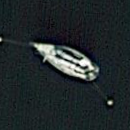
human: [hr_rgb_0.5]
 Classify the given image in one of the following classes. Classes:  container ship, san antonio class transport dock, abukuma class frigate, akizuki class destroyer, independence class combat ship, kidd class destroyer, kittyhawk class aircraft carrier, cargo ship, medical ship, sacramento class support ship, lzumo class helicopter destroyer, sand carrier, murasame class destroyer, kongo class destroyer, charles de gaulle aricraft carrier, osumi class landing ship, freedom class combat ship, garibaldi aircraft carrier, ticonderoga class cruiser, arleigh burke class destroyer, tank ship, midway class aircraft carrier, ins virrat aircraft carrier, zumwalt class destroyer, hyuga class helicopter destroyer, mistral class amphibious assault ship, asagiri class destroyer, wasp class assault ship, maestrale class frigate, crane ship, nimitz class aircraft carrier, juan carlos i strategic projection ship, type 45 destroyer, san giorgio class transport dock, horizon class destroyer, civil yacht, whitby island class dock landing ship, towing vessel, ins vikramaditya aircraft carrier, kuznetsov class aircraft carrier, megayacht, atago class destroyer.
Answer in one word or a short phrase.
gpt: Civil yacht